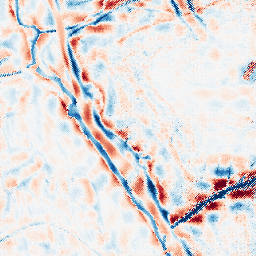
Category: wavelet
Decomposition family: wavelet_biorthogonal
Decomposition parameters: wavelet: bior3.5
level: 4
Upsampling method: regularized
Upsampling parameters: scale: 4
lambda_reg: 0.1
Upsampling scale: 4